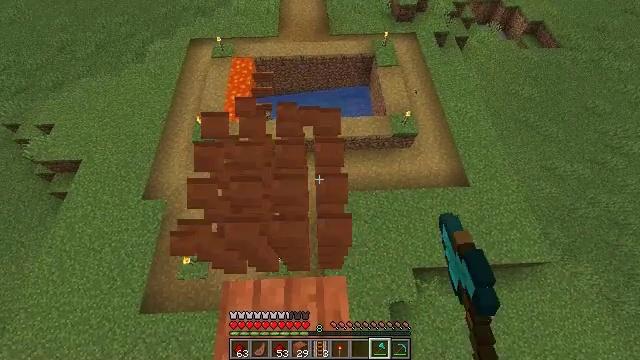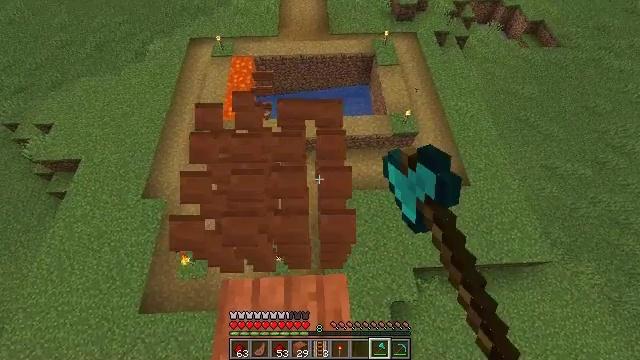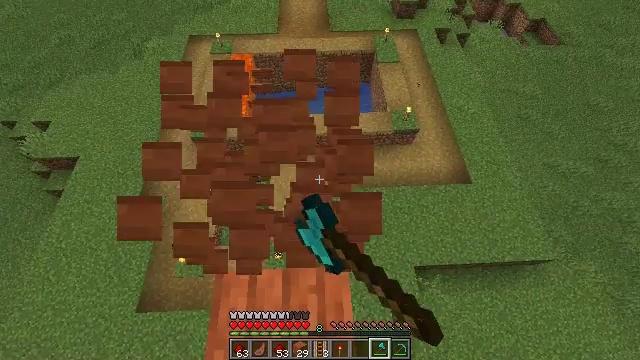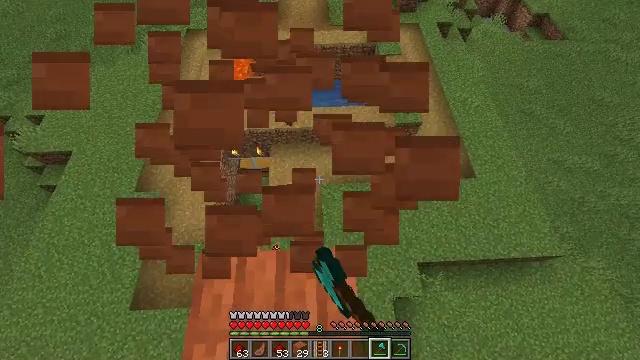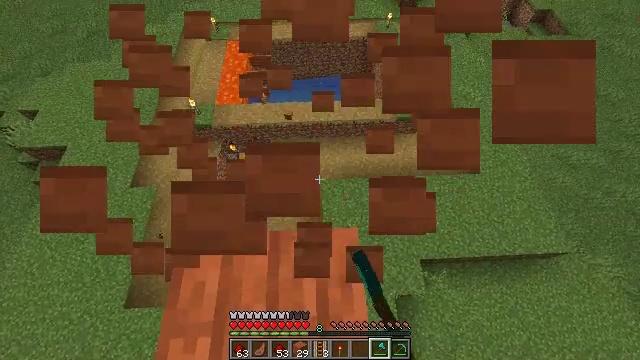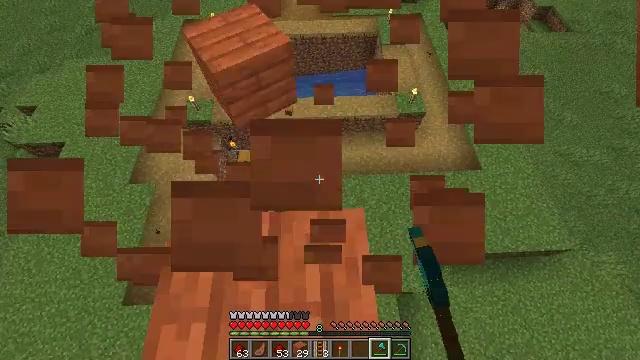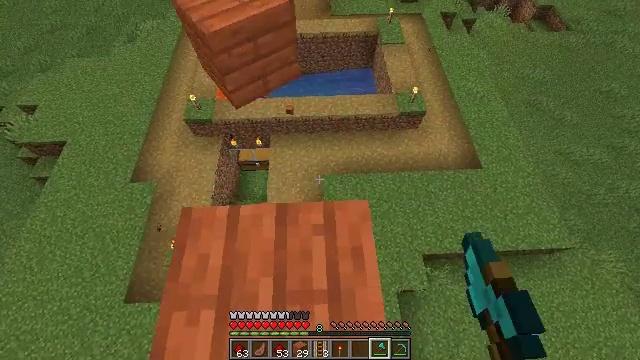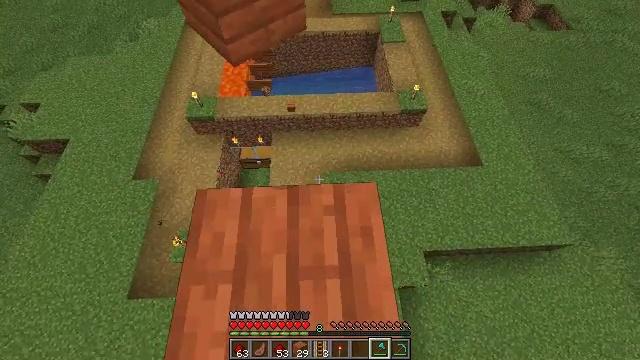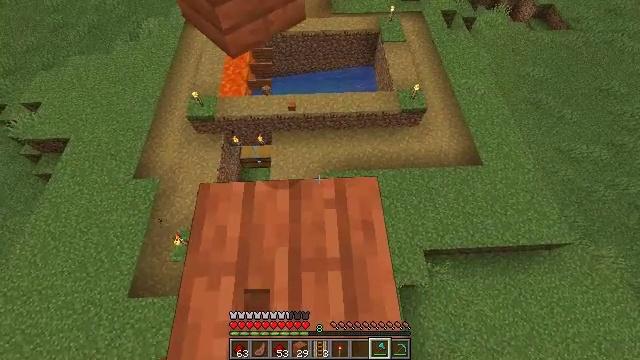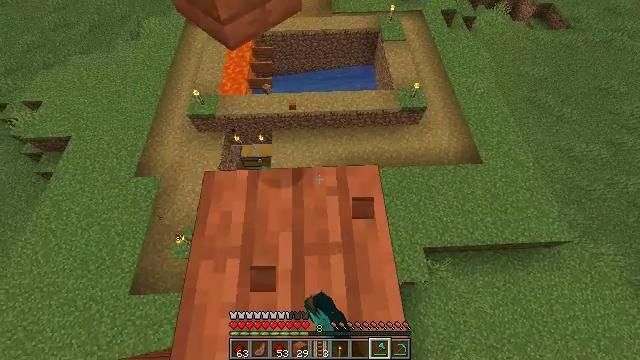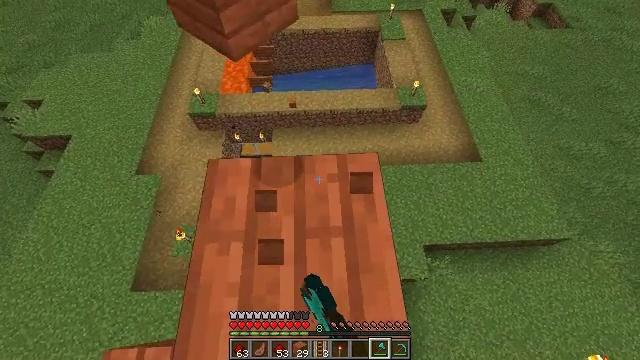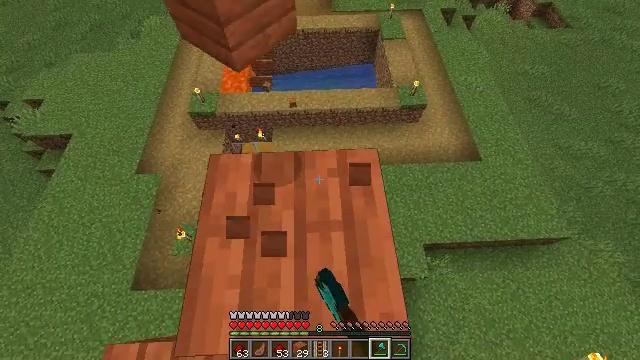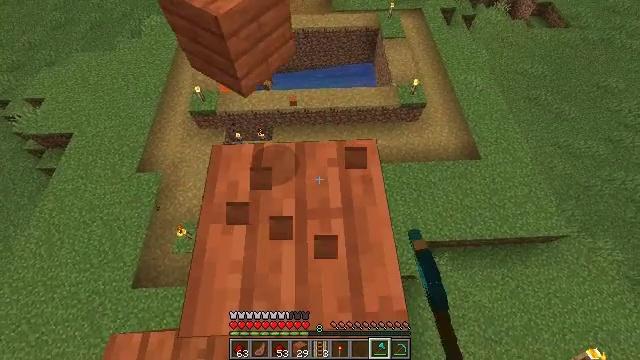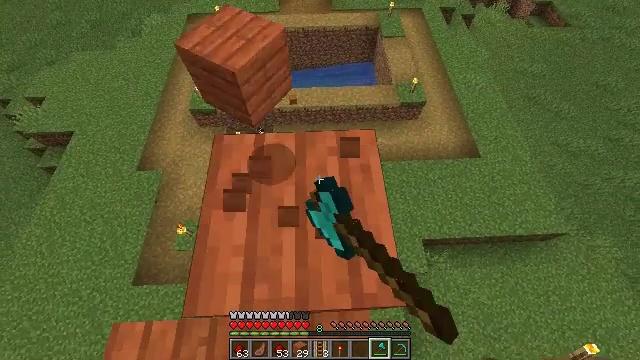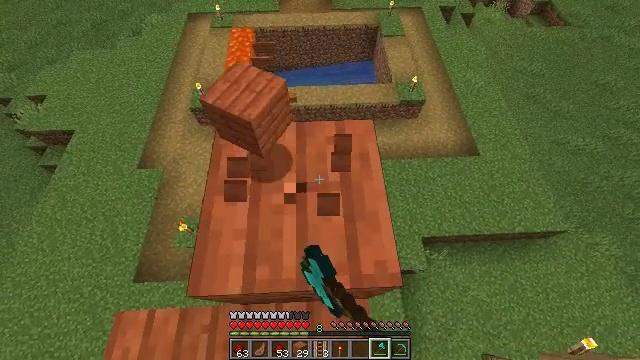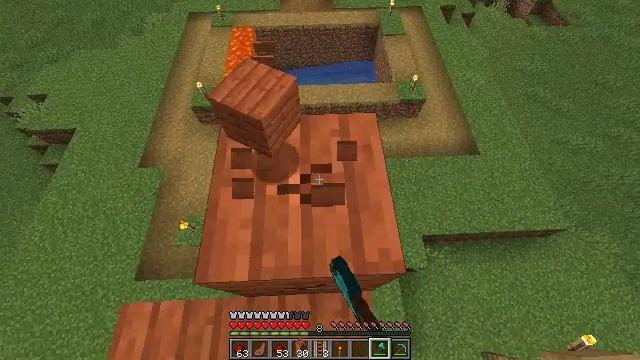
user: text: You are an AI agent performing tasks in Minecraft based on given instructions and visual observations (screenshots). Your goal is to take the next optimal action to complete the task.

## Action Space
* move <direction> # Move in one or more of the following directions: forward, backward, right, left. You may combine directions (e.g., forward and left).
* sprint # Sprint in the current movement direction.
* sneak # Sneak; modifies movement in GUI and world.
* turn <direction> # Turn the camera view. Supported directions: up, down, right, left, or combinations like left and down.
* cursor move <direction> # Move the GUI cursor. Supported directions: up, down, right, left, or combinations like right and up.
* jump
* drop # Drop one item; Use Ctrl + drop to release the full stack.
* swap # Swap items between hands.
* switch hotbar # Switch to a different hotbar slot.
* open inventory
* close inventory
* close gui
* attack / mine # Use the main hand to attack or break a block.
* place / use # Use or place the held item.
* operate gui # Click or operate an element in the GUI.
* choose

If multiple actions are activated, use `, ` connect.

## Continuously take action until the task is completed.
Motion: motion action
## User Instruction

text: Collect acacia planks from a structure.
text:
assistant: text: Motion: move back, sneak, attack / mine
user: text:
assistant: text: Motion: move back, sneak, attack / mine
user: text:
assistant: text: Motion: move back, sneak, attack / mine
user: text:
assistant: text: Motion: move back and move left, sneak, attack / mine
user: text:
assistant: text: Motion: move back and move left, sneak, attack / mine
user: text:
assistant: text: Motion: move back and move left, sneak, attack / mine
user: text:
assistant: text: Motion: move back, sneak, attack / mine
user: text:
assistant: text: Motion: move back, sneak, attack / mine
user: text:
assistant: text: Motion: move back, sneak, attack / mine
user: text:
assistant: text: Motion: move back, sneak, attack / mine
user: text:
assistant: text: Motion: move back, sneak, attack / mine
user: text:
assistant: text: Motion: move back, sneak, attack / mine
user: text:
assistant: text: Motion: move back, sneak, attack / mine
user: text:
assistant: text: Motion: move back, sneak, attack / mine
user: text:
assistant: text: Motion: move back and move left, sneak, attack / mine
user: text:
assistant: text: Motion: move back and move left, sneak, attack / mine
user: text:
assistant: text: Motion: move back and move left, sneak, attack / mine
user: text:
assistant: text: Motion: move back, sneak, attack / mine
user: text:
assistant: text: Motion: move back, sneak, attack / mine
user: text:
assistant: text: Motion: move back, sneak, attack / mine
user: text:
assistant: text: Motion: move back, sneak, attack / mine
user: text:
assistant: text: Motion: move back, sneak, attack / mine
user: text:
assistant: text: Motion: move back, sneak, attack / mine
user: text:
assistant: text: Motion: move back, sneak, attack / mine
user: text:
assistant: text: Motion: move back, sneak, attack / mine
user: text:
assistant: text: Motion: move back, sneak, attack / mine
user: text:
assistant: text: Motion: move back, sneak, attack / mine
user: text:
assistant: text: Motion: move back, sneak, attack / mine
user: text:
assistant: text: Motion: move back, sneak, attack / mine
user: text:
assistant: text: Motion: move back, sneak, attack / mine